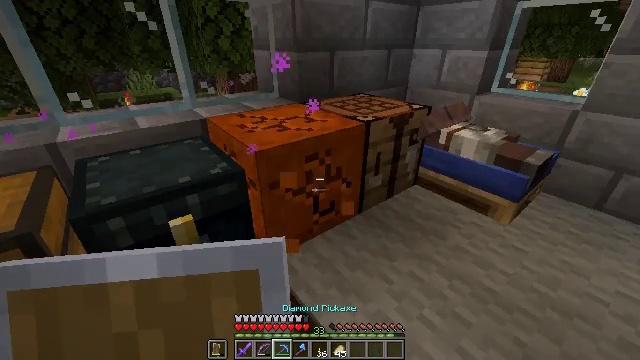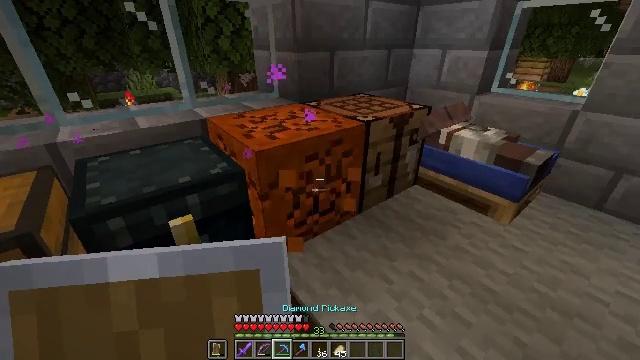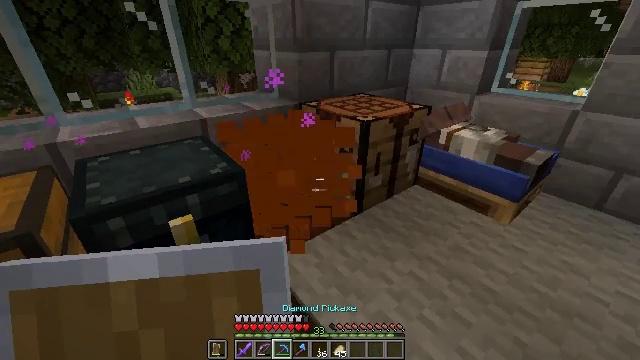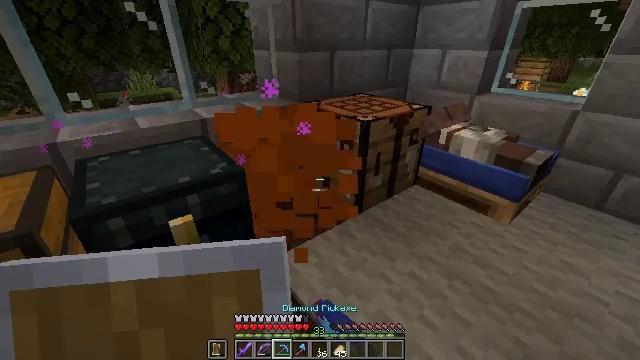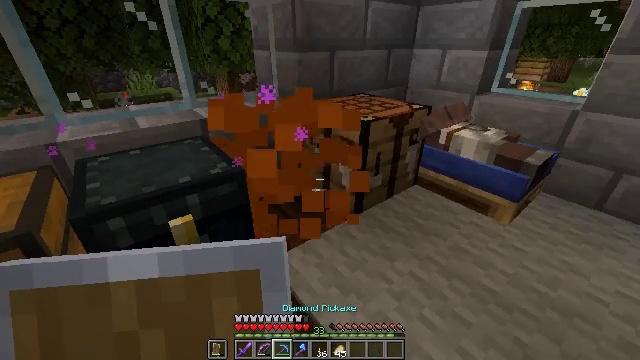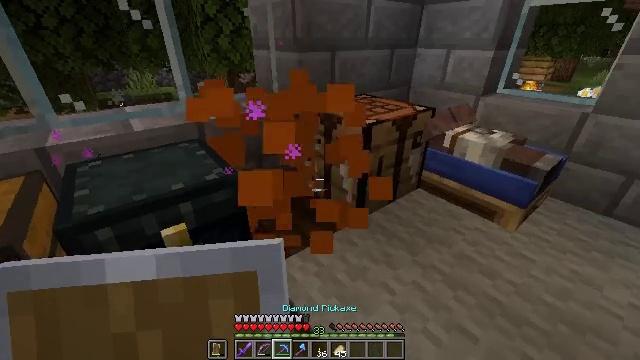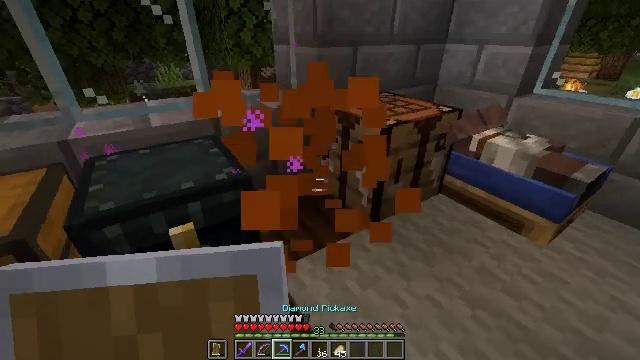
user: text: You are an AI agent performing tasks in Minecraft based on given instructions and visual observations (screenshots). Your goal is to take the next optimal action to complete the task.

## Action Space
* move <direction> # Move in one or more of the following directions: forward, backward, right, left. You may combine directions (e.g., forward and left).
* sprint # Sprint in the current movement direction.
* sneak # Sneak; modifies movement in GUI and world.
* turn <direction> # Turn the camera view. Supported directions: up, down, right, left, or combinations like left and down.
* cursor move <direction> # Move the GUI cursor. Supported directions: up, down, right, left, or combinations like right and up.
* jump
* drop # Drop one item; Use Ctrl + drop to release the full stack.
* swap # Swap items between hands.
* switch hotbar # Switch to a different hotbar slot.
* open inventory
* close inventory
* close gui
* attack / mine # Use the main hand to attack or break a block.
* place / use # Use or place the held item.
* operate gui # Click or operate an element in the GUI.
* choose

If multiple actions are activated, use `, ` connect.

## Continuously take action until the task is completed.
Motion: motion action
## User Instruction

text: Collect the orange shulker box into your inventory.
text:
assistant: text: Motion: attack / mine
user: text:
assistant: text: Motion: attack / mine
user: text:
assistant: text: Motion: attack / mine
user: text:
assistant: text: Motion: attack / mine
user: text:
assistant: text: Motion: move forward, attack / mine
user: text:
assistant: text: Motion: move forward and move right, turn left and down
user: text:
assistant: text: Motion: no_op